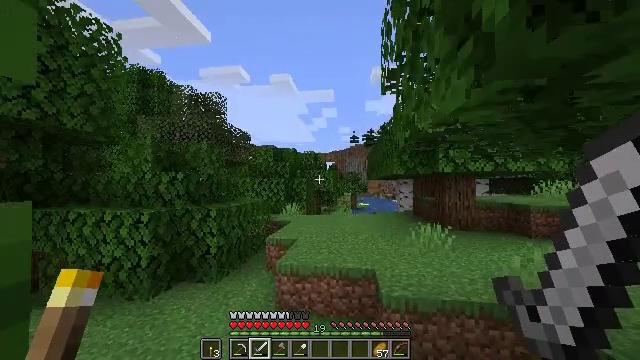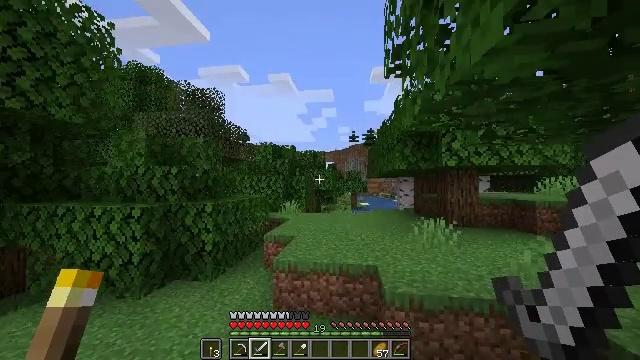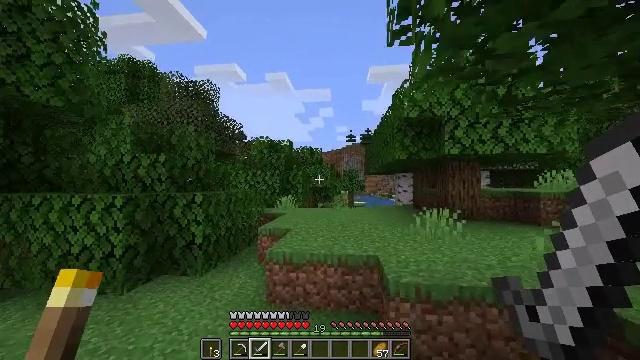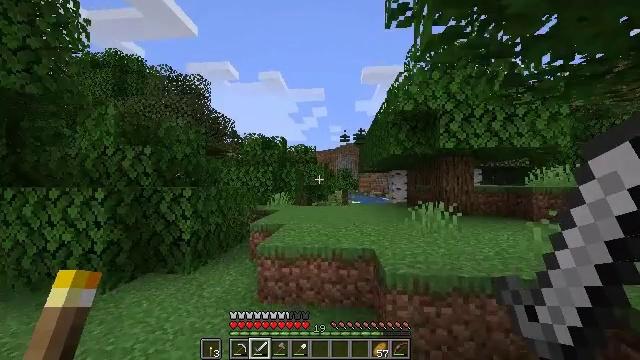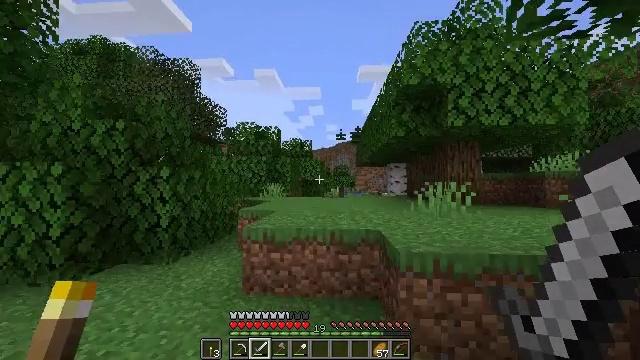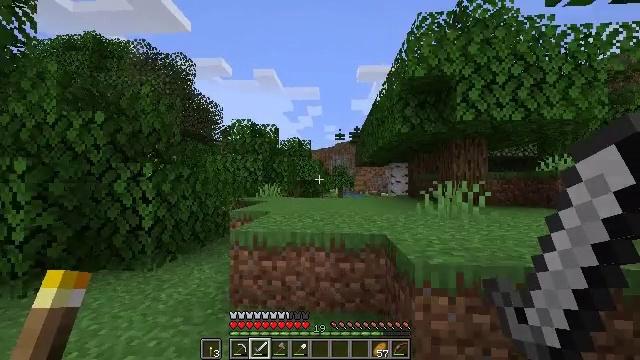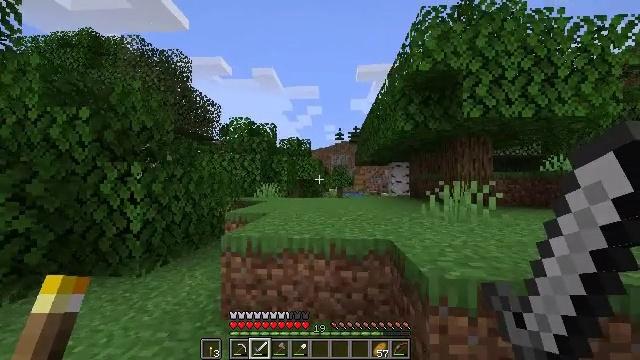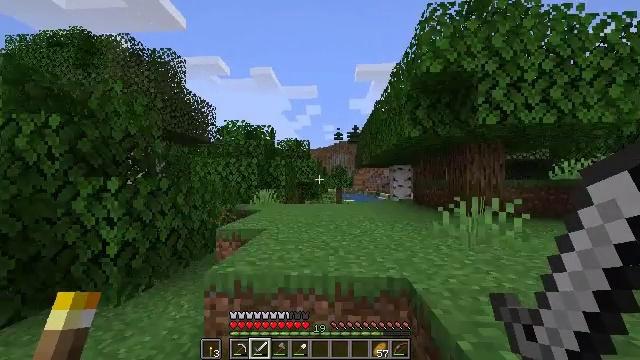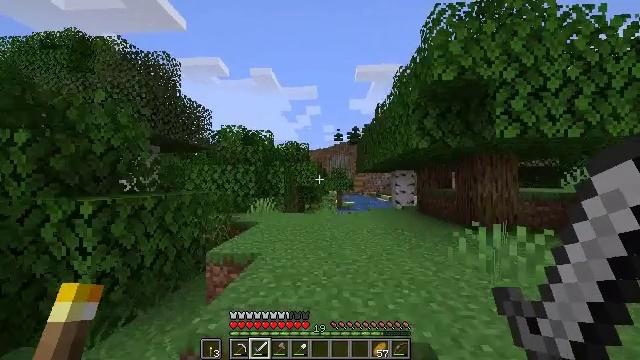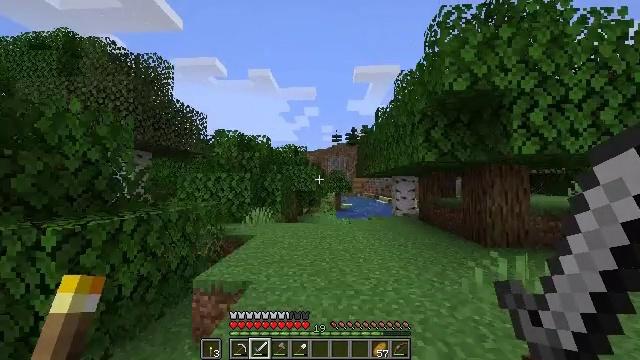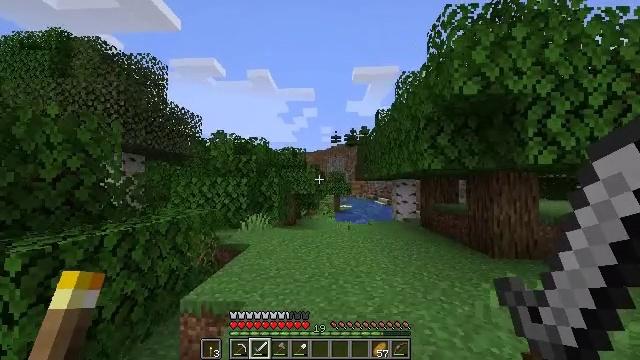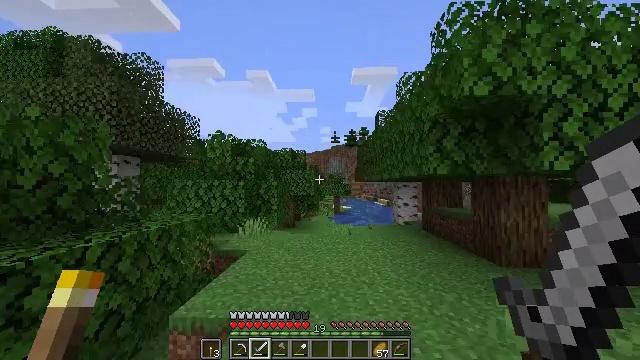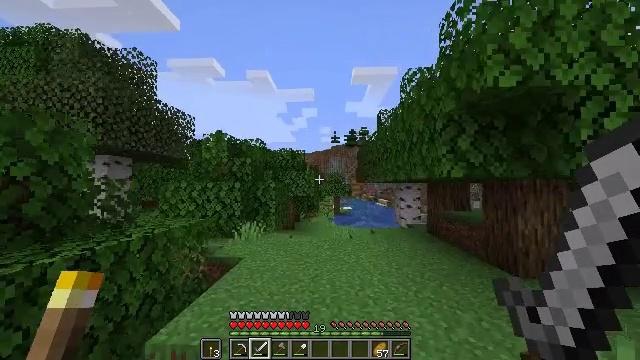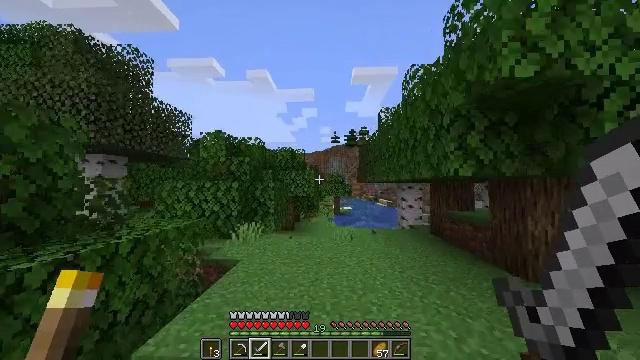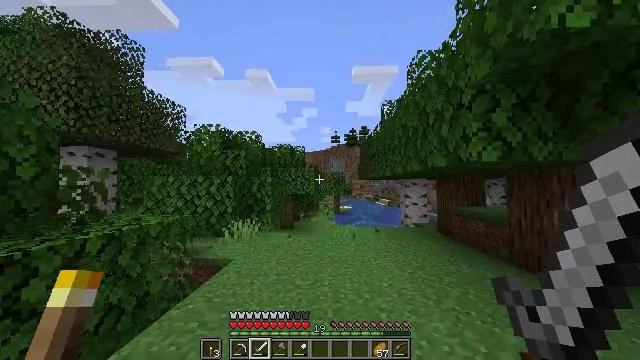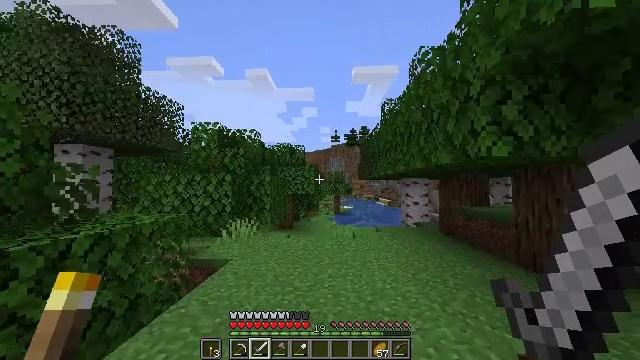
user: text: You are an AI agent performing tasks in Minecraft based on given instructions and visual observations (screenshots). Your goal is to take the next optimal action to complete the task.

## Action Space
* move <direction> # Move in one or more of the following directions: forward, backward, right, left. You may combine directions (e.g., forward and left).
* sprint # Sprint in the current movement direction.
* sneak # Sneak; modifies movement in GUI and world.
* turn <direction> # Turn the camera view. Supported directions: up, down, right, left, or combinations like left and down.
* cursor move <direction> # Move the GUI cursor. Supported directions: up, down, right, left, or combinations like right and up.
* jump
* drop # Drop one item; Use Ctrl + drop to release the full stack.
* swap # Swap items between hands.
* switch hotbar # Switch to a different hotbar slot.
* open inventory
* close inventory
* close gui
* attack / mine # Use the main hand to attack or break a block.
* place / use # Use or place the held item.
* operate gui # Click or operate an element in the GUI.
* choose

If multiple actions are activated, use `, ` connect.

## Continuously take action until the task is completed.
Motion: motion action
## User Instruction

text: Break the grass block.
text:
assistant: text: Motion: move forward, sprint
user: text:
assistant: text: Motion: move forward, sprint
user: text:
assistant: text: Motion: move forward, sprint, turn right
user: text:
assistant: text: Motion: move forward, sprint, turn right
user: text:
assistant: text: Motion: move forward, sprint
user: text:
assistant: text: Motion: move forward, sprint
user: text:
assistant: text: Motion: move forward, sprint, jump
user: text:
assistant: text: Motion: move forward, sprint, jump
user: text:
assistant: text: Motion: move forward, sprint, jump
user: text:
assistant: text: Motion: move forward, sprint, jump
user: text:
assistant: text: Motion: move forward, sprint, jump
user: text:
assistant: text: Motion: move forward, sprint, jump
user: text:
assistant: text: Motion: move forward, sprint, jump
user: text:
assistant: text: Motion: move forward, sprint, jump
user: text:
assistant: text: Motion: move forward, sprint, jump
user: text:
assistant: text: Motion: move forward, sprint, jump
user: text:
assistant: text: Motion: move forward, sprint, jump
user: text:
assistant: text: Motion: move forward, sprint, jump
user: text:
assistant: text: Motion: move forward, sprint, turn right, jump
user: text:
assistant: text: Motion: move forward and move left, sprint, turn right, jump
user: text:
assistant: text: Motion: move forward and move left, sprint, turn right, jump
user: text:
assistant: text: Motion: move forward and move left, sprint, turn right, jump
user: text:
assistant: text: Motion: move forward and move left, sprint, turn right, jump
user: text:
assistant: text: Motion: move forward and move left, sprint, turn right, jump
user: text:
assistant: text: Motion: move forward and move left, sprint, turn right
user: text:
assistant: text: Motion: move forward and move left, sprint
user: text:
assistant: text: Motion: move forward and move left, sprint
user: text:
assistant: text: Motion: move forward and move left, sprint
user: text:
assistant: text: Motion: move forward and move left, sprint
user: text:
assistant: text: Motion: move forward and move left, sprint